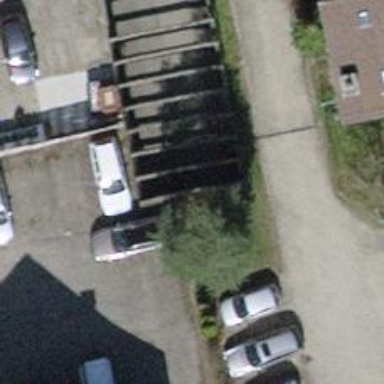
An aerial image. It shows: Parking entrance.